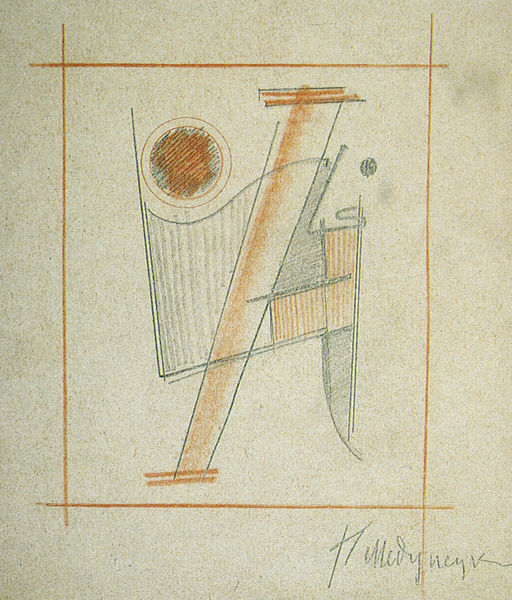
Titel: Komposition
Künstler: Konstantin Medunezkij
Institution: Art Co. Ltd. (Sammlung George Costakis)
Schlagwörter: grün, komposition, kubismus, kubistisch, bewegung, braun, grau, kreide, nase, orange, zeichnung, rot, ball, gesicht, rahmen, signatur, felder, auge, blatt, kreis, rund, ecke, russland, abstrakt, flächen, linien, striche, unterschrift, linie, scheibe, schraffuren, schrafur, punkt, kreise, diagonal, konstruktion, lineal, geometrie, viereck, konstruktivismus, russisch, buntstift, farbstift, konstruktiv, überlagerungen, schrafffuren, komturen, abtrakt, monoton, blau, moderne